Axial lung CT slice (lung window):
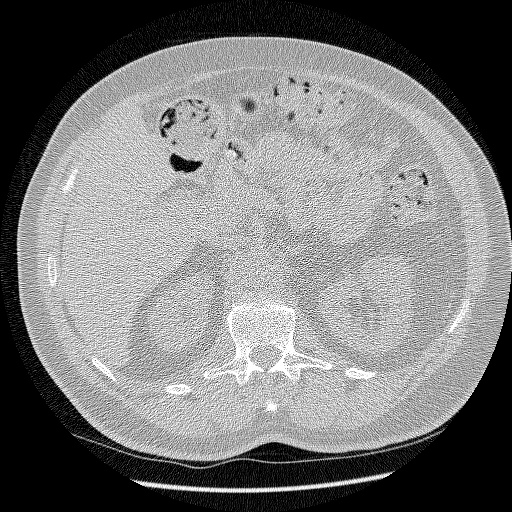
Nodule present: no